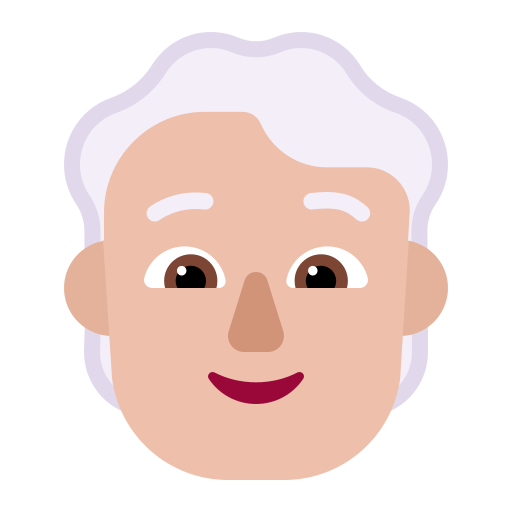
person white hair flat  light